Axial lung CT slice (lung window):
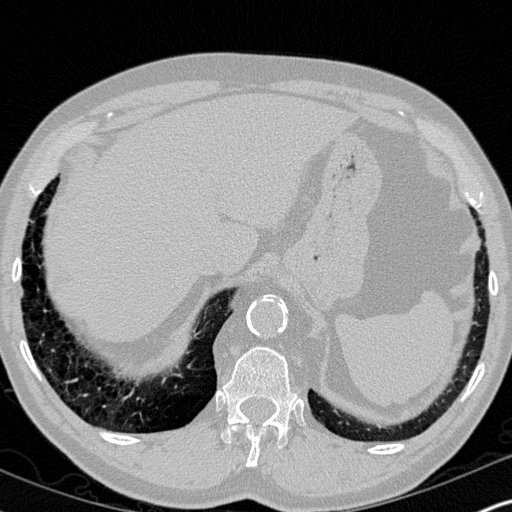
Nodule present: no